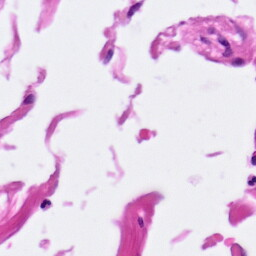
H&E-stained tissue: Pancreatic